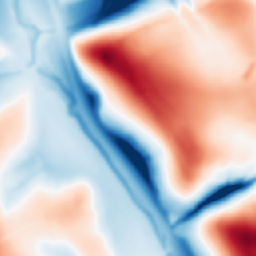
Category: multiscale
Decomposition family: dog_multiscale
Decomposition parameters: sigma_ratio: 1.6
n_scales: 6
base_sigma: 2
Upsampling method: nearest
Upsampling parameters: scale: 8
Upsampling scale: 8